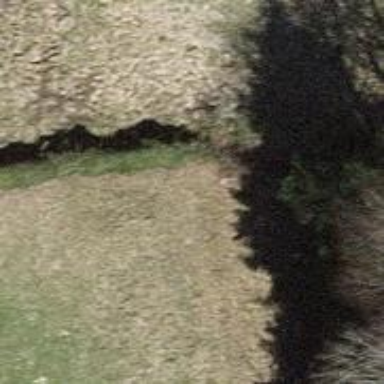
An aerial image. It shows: Hedge acting as barrier.